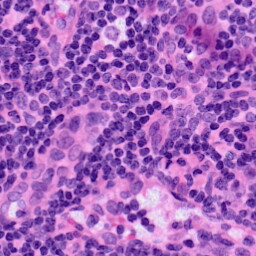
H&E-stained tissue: LymphNode